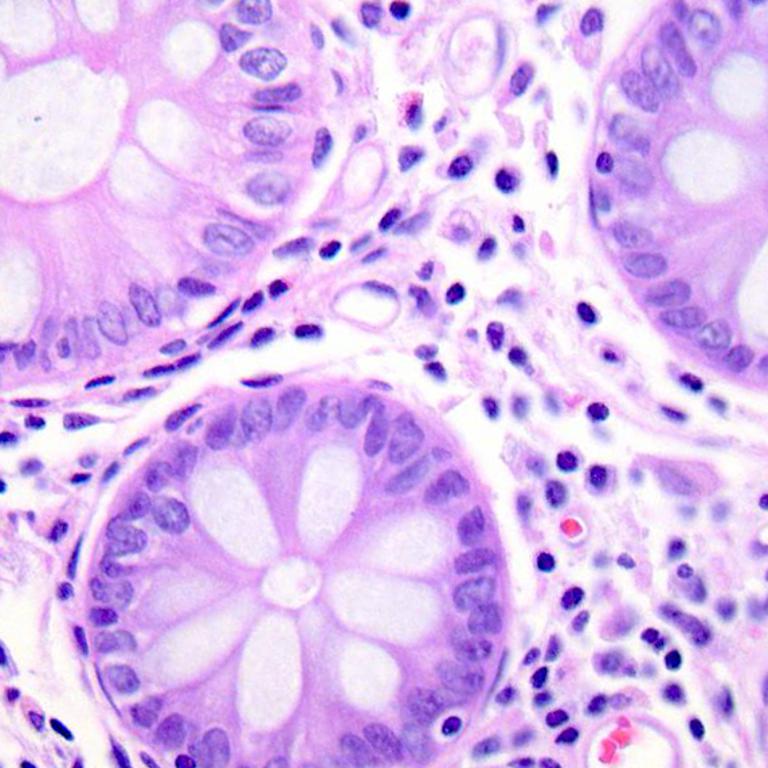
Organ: colon
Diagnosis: benign